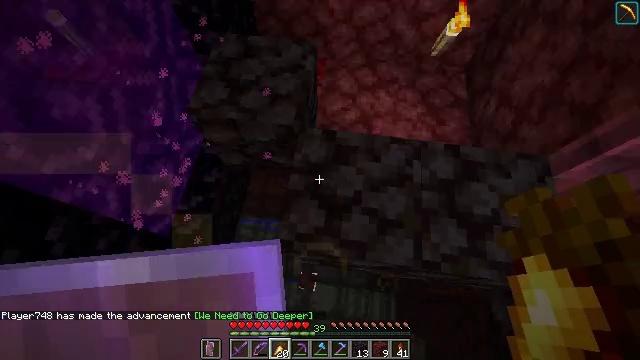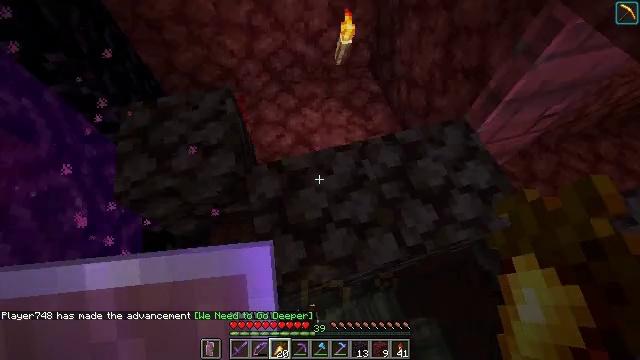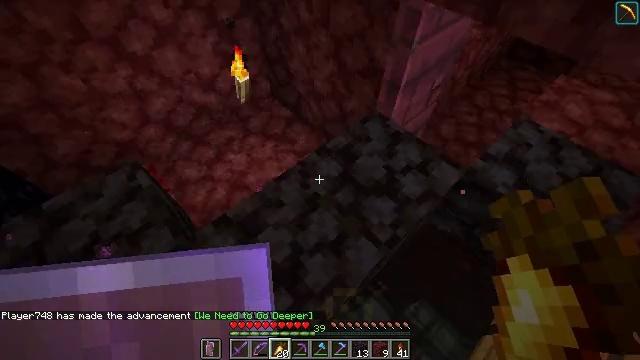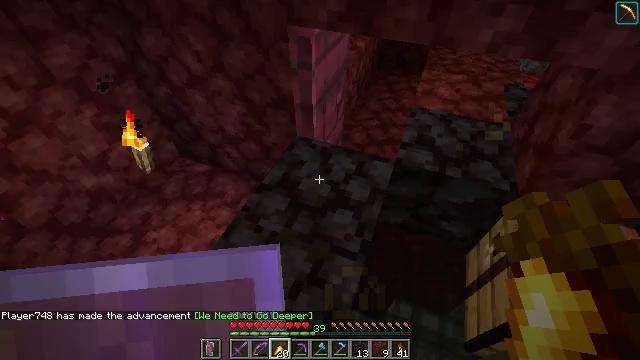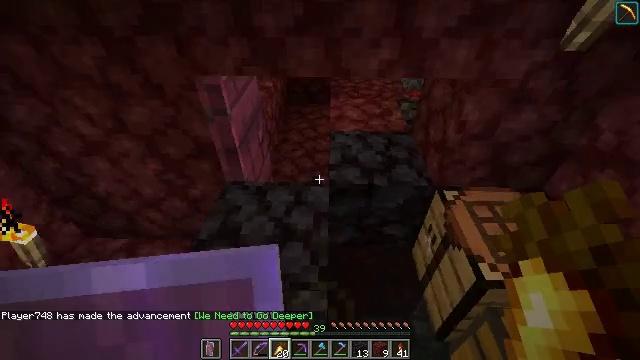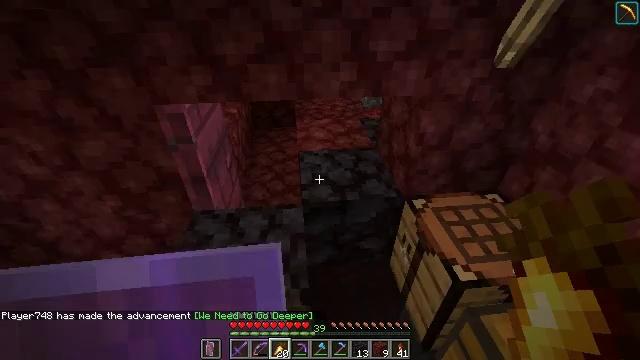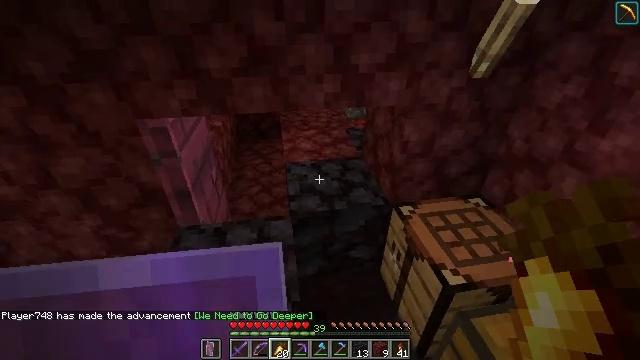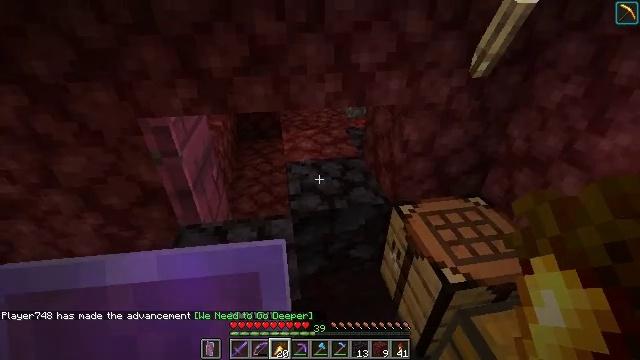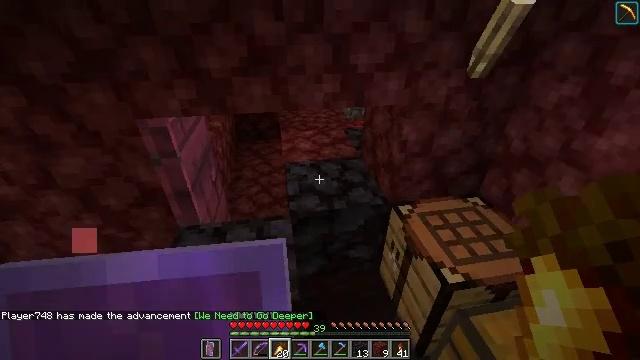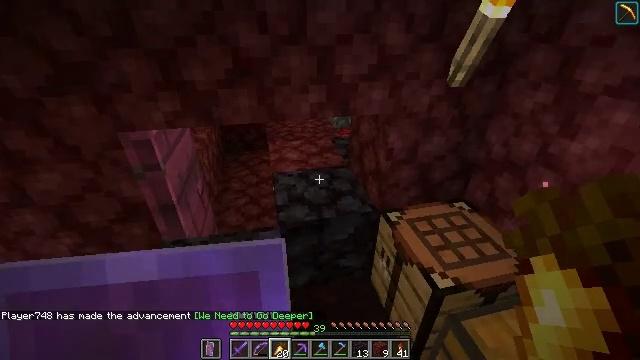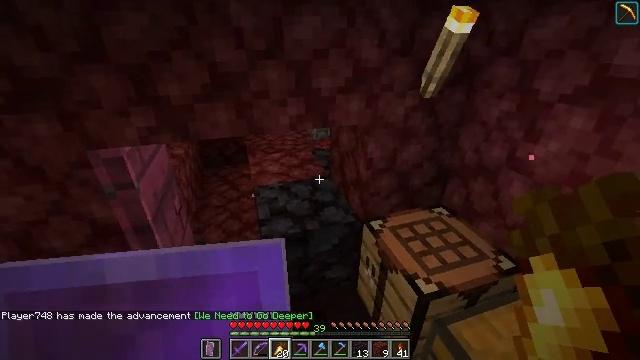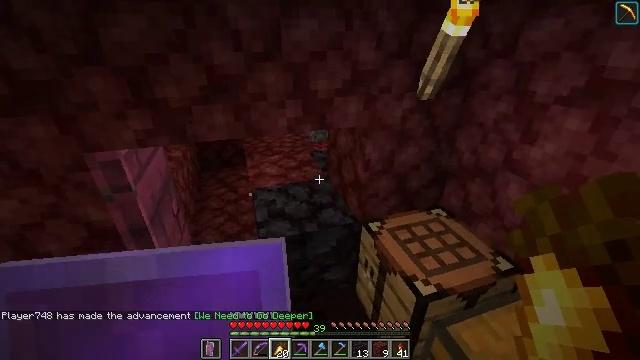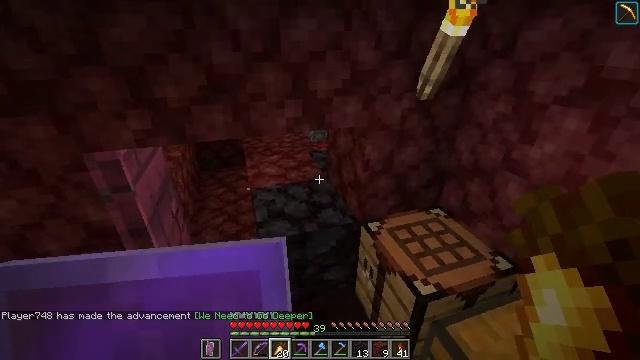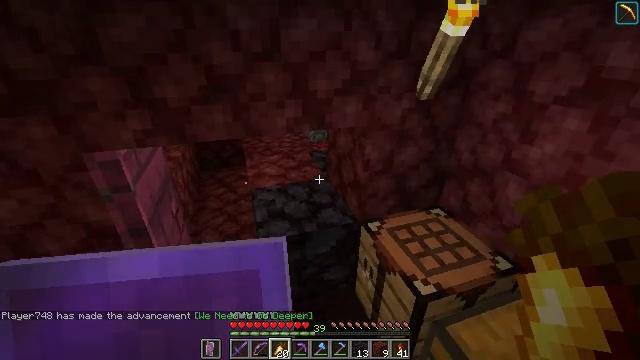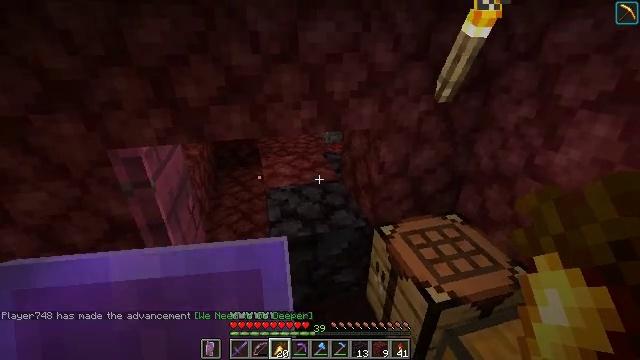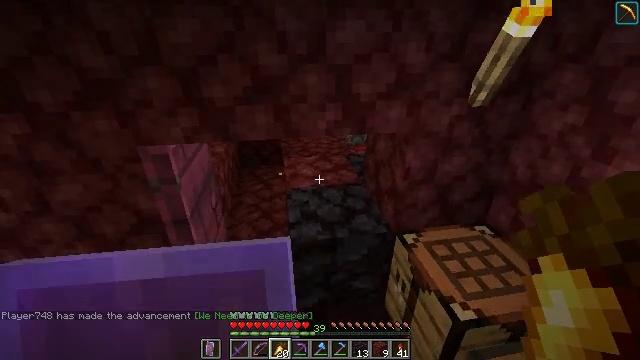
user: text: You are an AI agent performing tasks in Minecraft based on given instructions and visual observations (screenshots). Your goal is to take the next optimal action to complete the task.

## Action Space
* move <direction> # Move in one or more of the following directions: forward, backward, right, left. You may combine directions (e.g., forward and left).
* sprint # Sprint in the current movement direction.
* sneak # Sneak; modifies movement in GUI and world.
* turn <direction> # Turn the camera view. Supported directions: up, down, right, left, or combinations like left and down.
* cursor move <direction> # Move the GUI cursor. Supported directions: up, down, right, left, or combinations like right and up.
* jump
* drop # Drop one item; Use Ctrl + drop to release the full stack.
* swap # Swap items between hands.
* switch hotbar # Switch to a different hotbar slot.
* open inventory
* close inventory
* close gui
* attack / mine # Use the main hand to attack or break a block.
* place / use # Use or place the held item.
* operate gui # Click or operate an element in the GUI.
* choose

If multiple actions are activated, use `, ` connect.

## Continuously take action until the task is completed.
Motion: motion action
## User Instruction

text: Break the nether wart block with a tool.
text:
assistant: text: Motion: move forward, turn right and up
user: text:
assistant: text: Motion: turn right and up
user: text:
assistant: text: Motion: turn right and up
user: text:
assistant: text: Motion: turn right and up
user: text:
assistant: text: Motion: turn right and up
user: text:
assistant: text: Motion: turn right and up
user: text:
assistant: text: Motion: no_op
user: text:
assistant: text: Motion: no_op
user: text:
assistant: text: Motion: turn right and up
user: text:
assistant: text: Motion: turn right and up
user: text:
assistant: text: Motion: no_op
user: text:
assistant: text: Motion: no_op
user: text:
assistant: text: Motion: no_op
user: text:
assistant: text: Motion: turn left
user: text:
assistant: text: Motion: move forward, turn left
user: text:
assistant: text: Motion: move forward, turn left
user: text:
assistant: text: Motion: move forward, turn left
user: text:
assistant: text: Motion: move forward, turn left
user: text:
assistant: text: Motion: move forward, turn left and down
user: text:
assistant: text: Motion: move forward, turn left and down
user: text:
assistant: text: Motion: move forward, turn left and down
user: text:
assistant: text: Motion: move forward, turn left and down
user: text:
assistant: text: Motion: move forward, turn down
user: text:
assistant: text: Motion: move forward, turn right and down
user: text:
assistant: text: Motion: move forward, turn right and down
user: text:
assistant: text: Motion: no_op
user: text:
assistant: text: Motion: no_op
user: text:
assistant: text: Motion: no_op
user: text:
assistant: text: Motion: no_op
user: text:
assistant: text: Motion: no_op